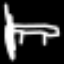
Label: bed